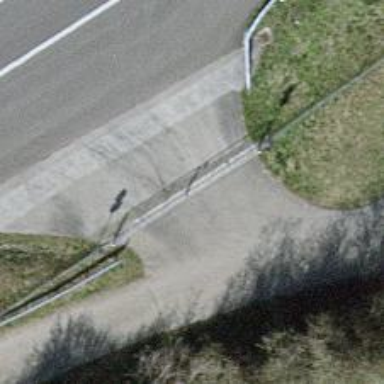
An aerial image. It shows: Gate.